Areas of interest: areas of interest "Huamei Xintiandi Shopping Plaza"
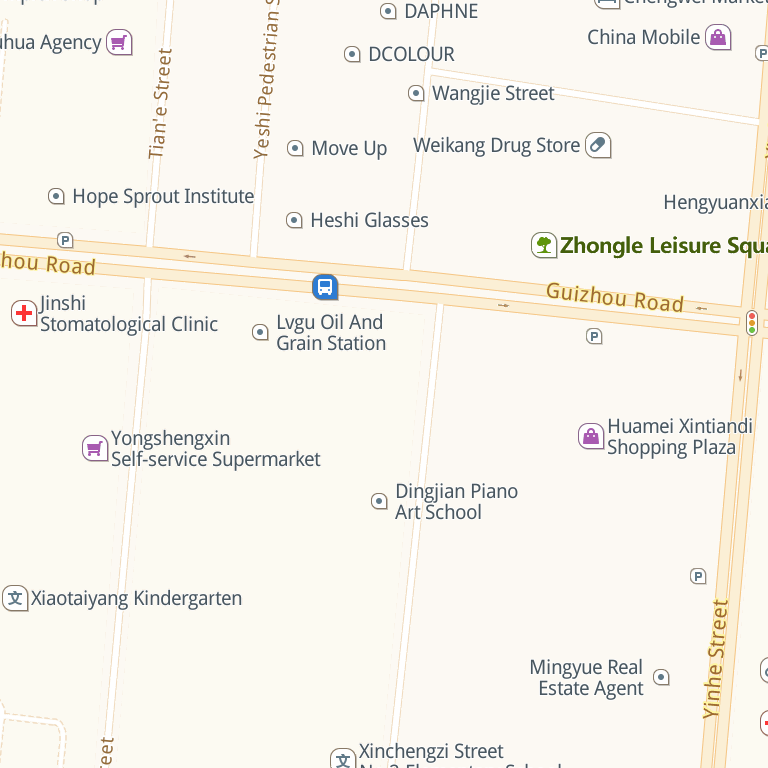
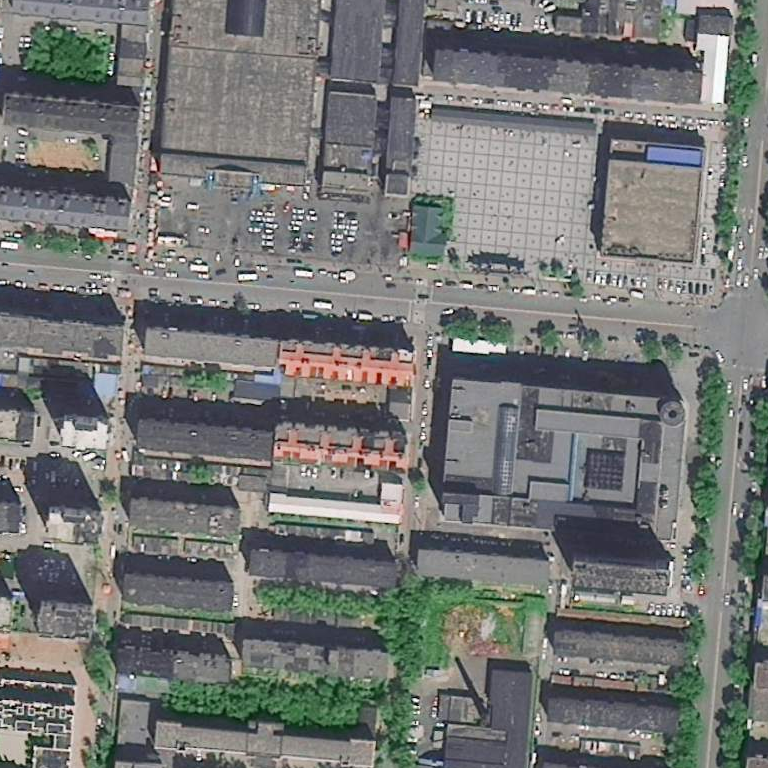